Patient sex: M
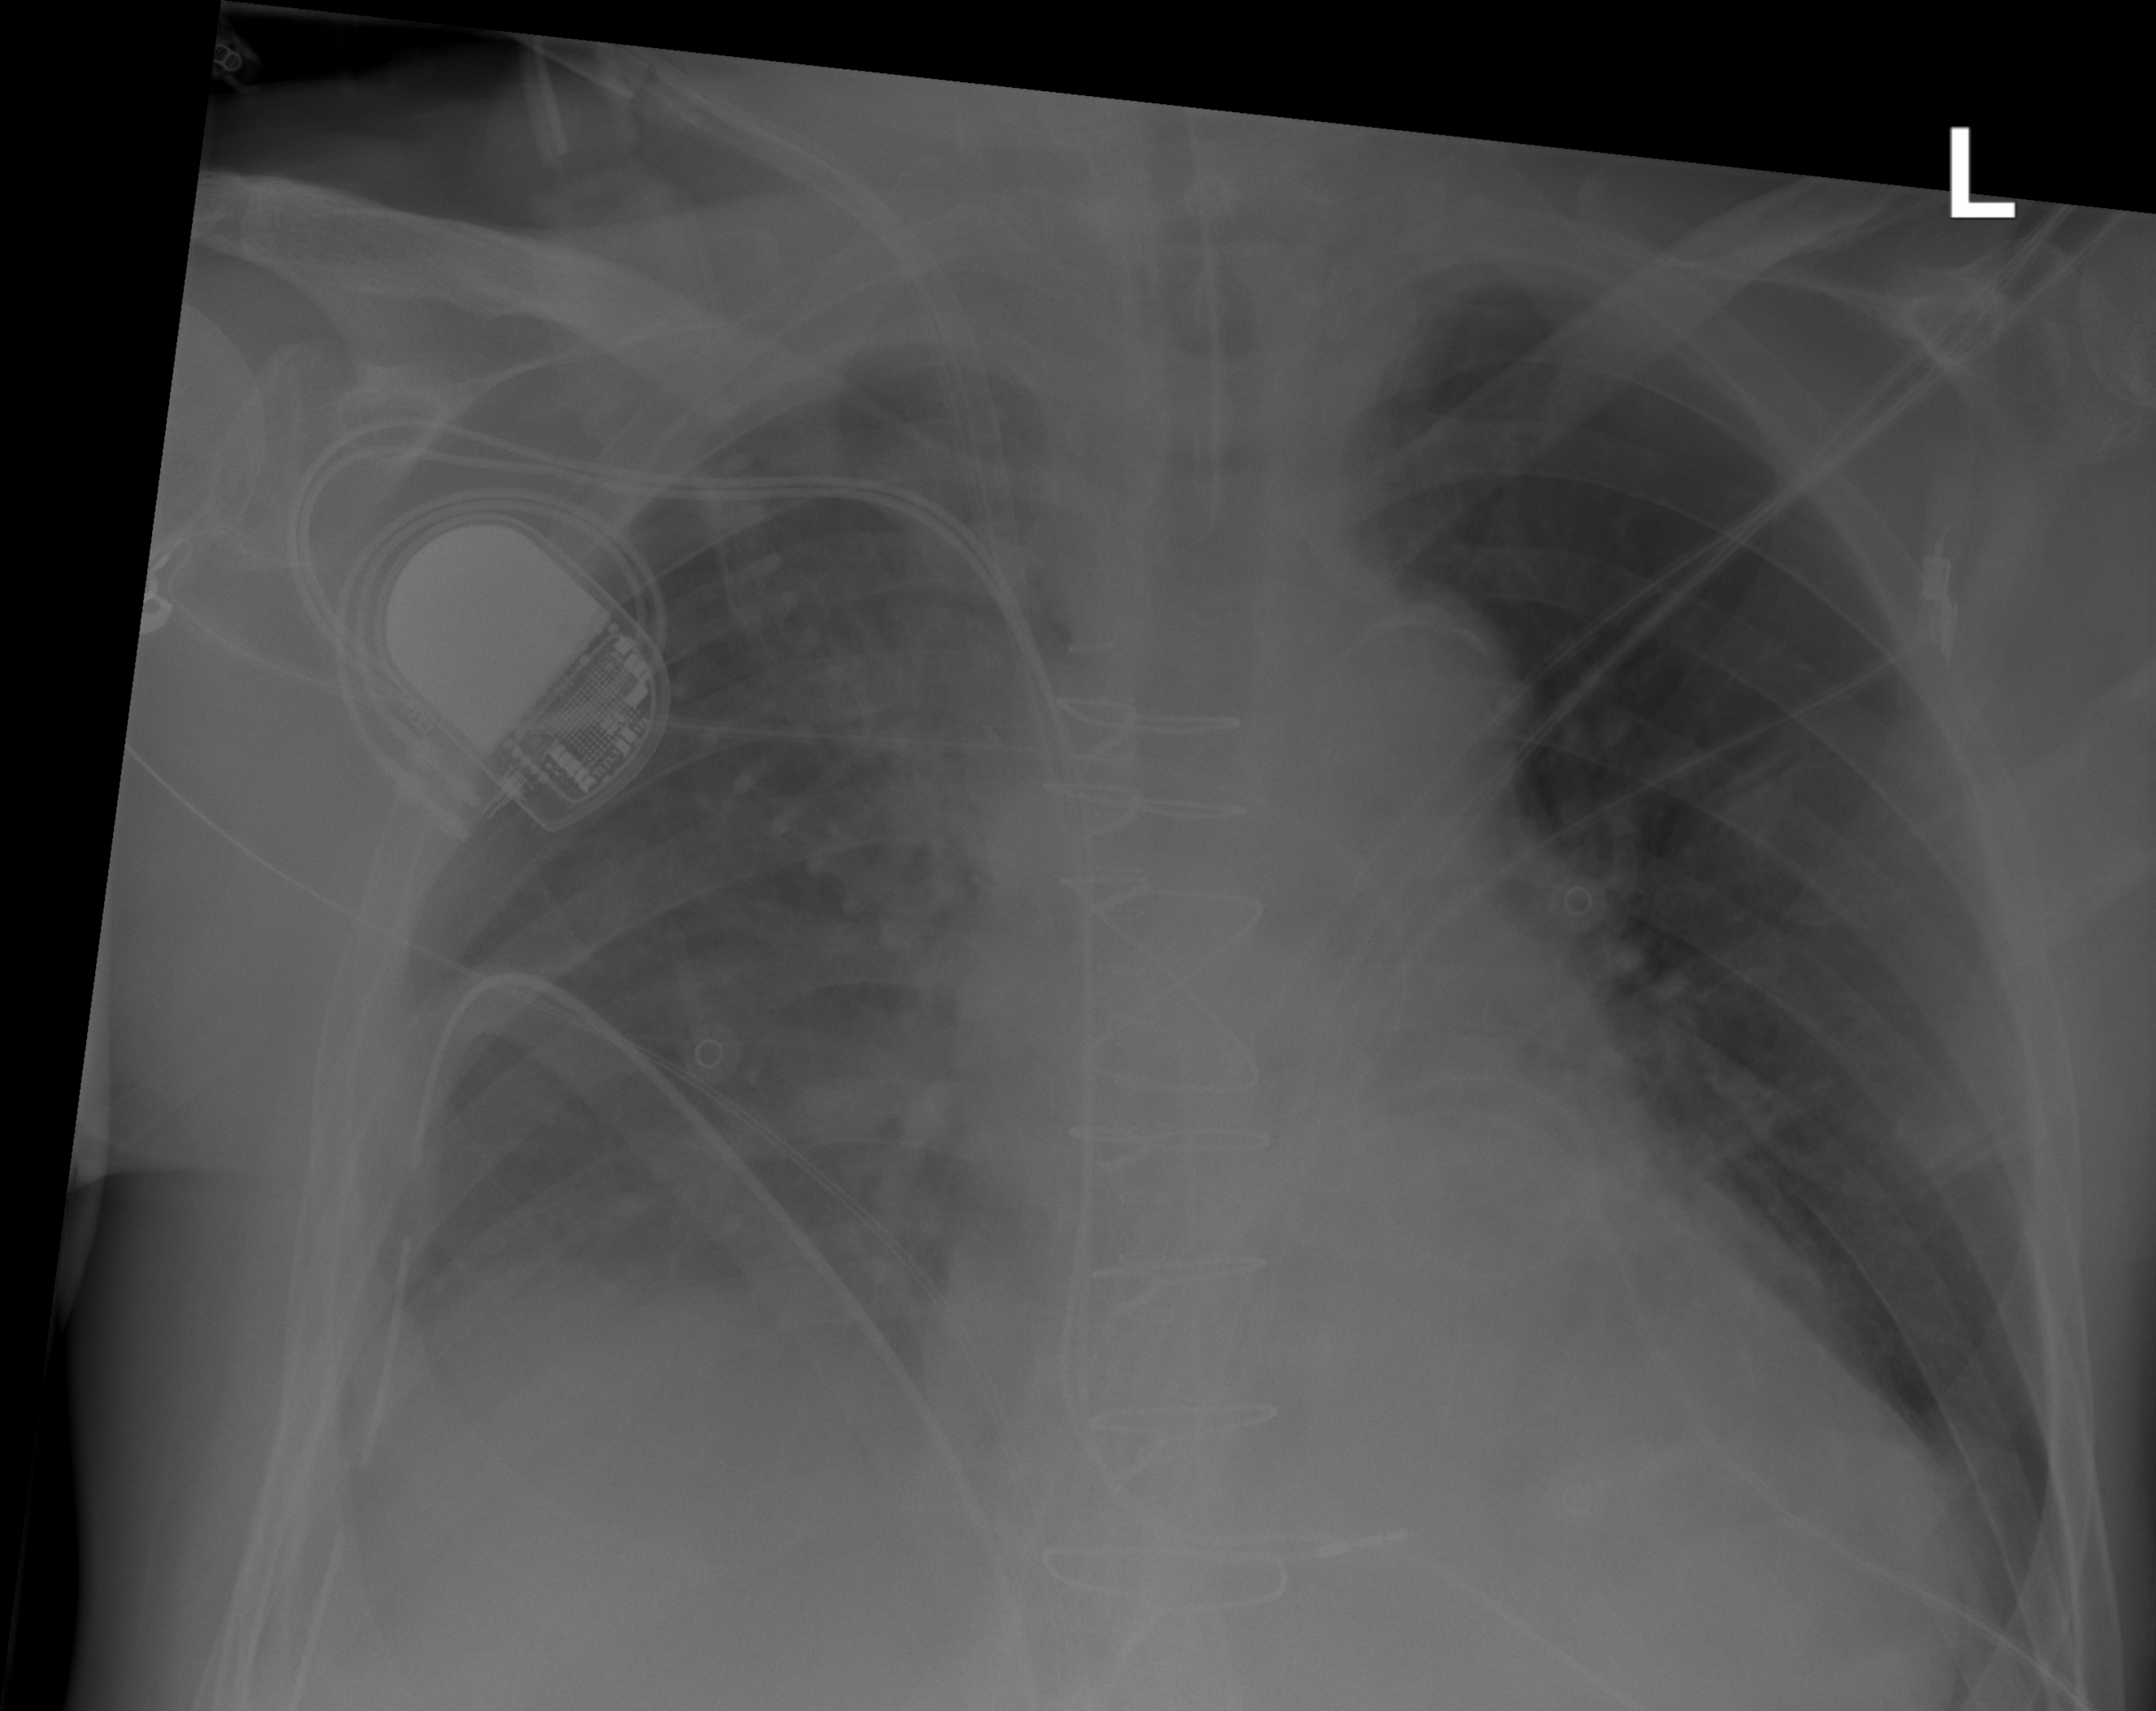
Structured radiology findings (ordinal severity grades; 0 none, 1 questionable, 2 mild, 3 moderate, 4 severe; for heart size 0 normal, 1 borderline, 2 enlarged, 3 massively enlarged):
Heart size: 1
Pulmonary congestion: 1
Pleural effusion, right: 2
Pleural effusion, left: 0
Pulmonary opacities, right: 0
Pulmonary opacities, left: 0
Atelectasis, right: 2
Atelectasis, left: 2